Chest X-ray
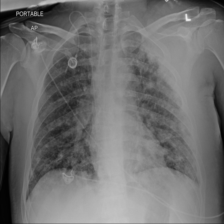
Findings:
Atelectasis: negative
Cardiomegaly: negative
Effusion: positive
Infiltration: negative
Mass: negative
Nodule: positive
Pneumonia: negative
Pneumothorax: negative
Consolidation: negative
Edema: negative
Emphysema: negative
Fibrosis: negative
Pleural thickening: negative
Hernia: negative